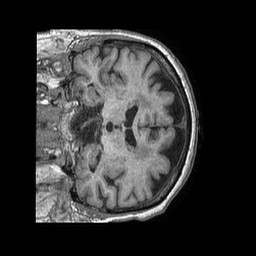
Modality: T1w
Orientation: coronal
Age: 73
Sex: female
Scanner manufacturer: philips
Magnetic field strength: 1.5 T
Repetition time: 0.007885 s
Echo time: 0.003612 s